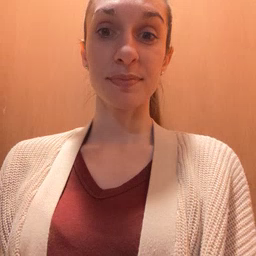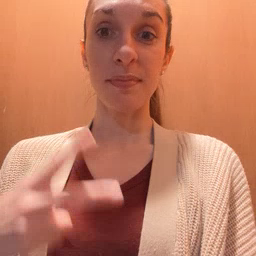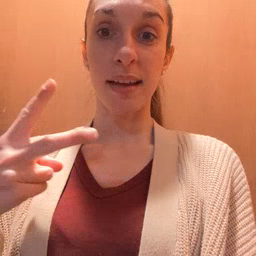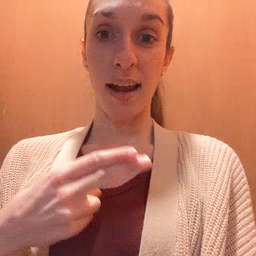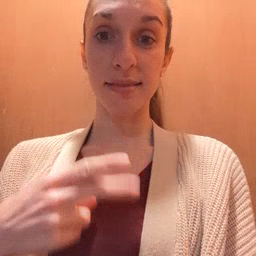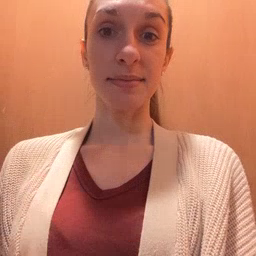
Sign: cut